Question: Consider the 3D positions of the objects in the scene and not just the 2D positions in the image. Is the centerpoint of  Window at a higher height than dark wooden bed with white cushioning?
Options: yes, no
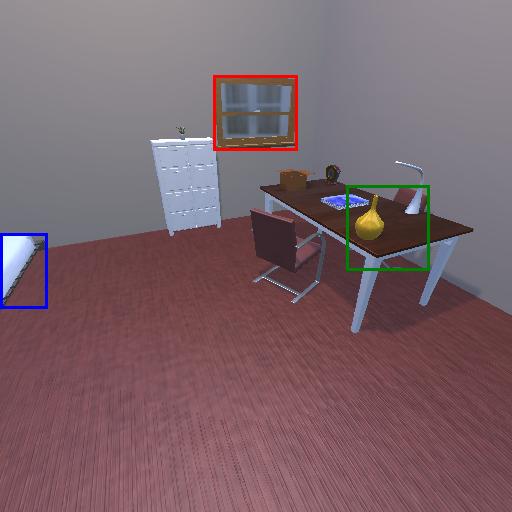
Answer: yes